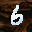
Label: 6